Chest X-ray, PA view. Patient: 43 years old, sex F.
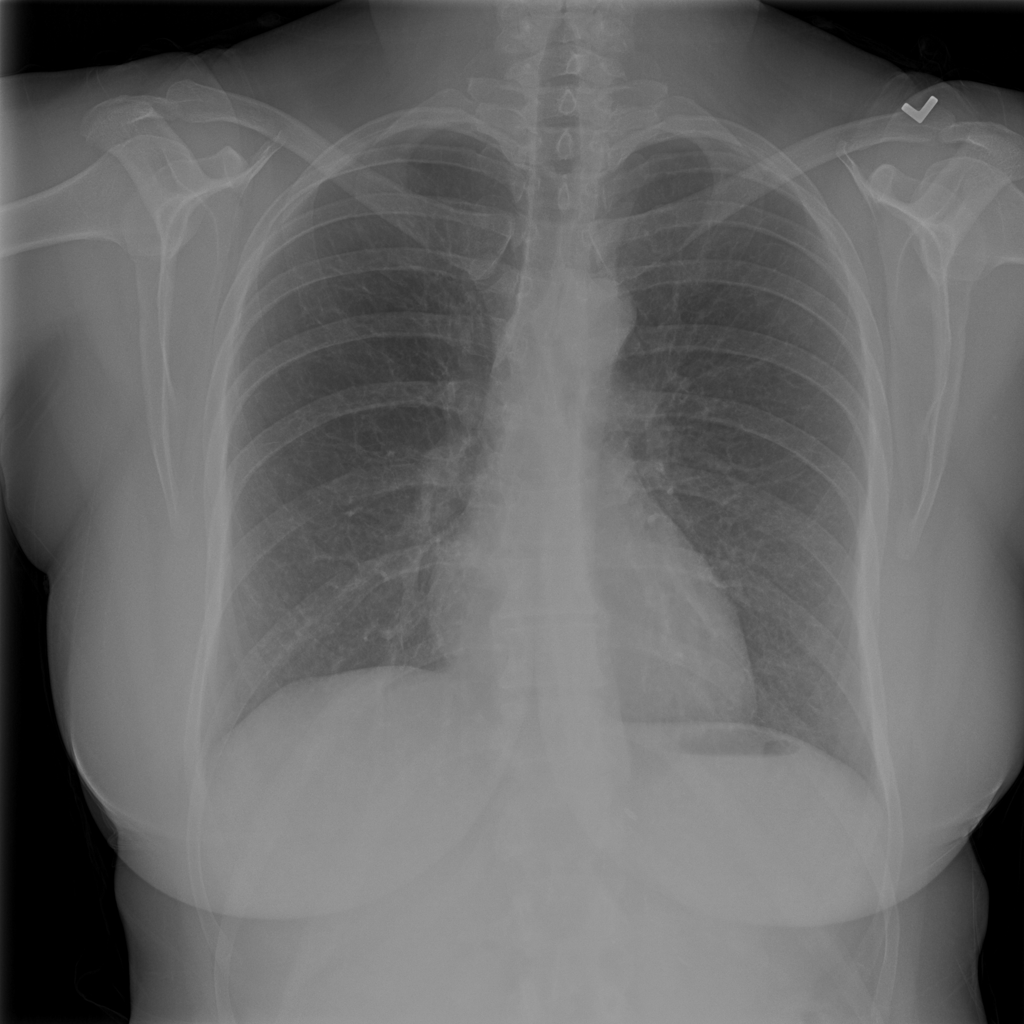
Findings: No Finding